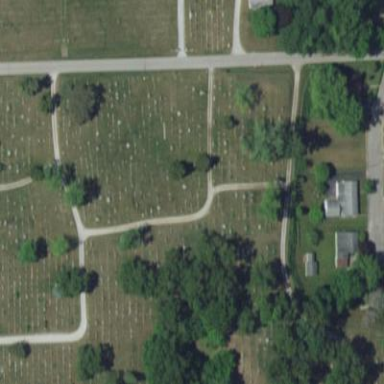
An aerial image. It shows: Graveyard.